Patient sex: M
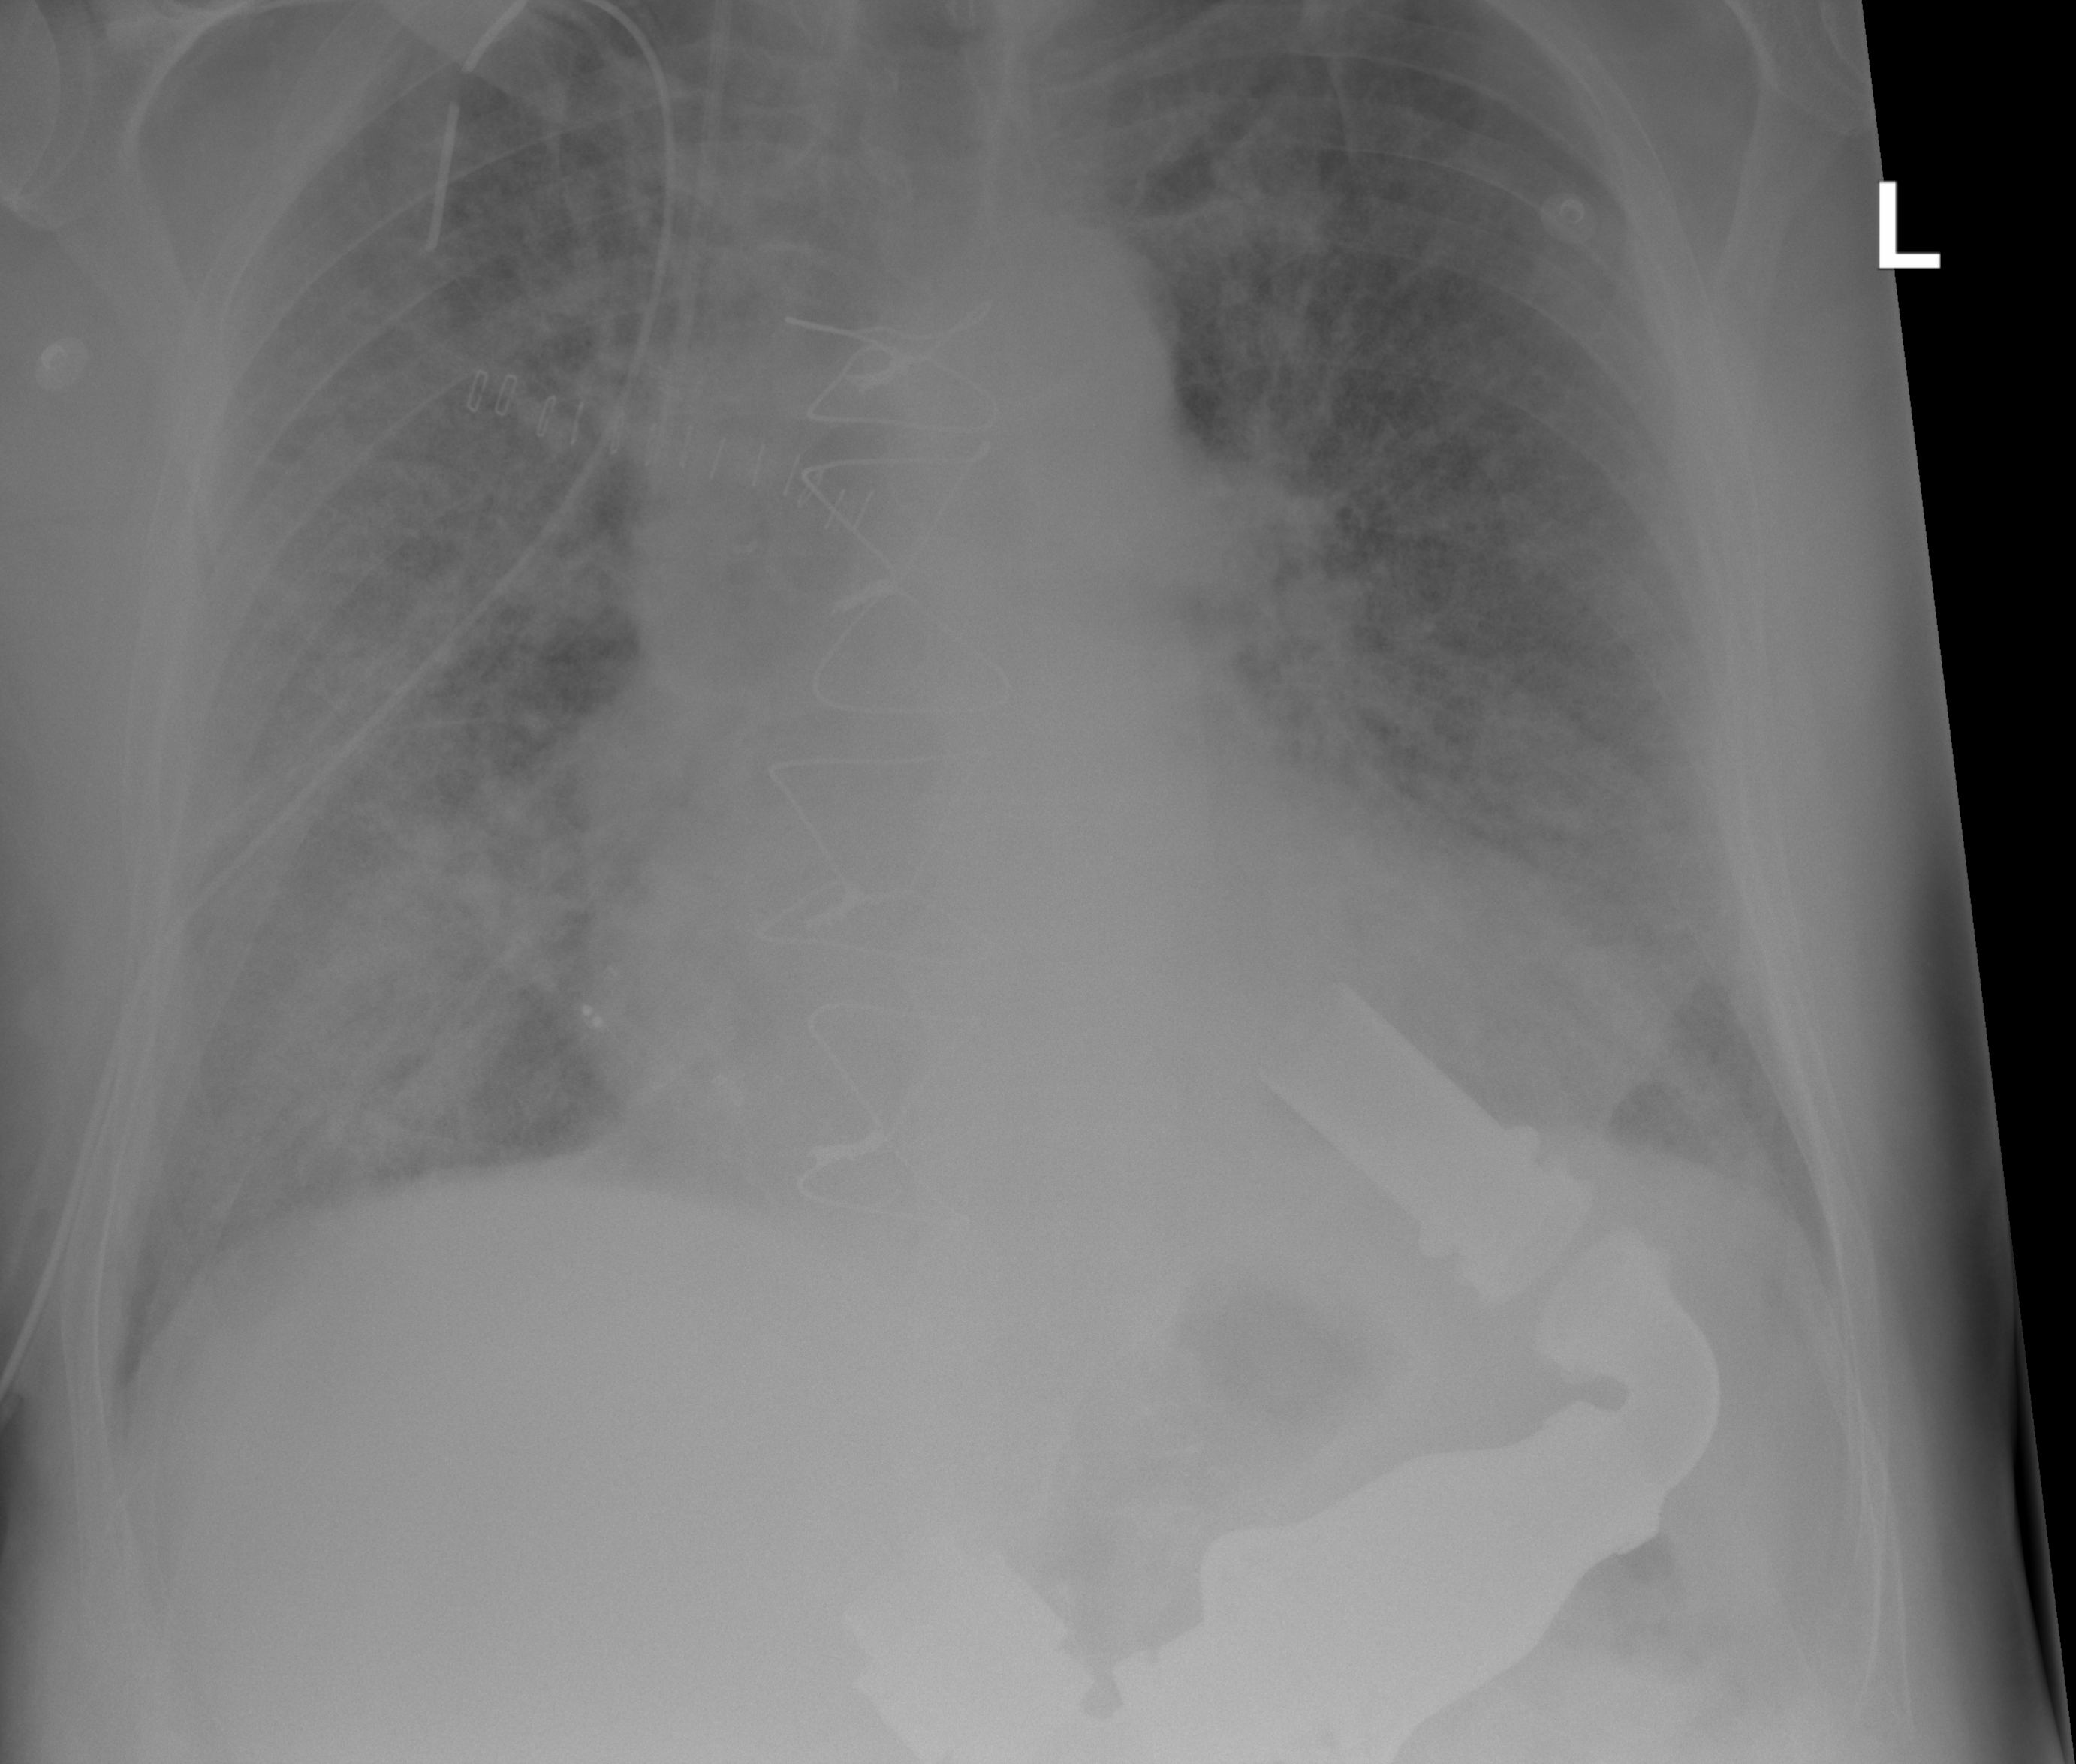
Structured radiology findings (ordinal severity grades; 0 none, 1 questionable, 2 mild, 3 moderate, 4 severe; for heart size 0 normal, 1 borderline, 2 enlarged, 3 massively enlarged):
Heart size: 2
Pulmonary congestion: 3
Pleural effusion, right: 0
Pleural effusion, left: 0
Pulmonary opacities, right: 3
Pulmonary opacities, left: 3
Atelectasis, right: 0
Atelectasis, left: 0